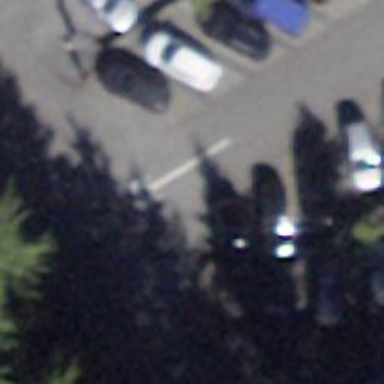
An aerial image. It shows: Parking aisle designated as service road.